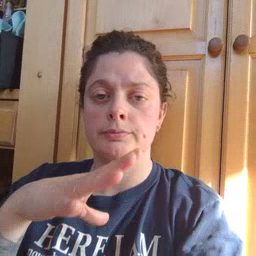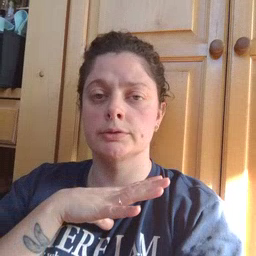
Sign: fine